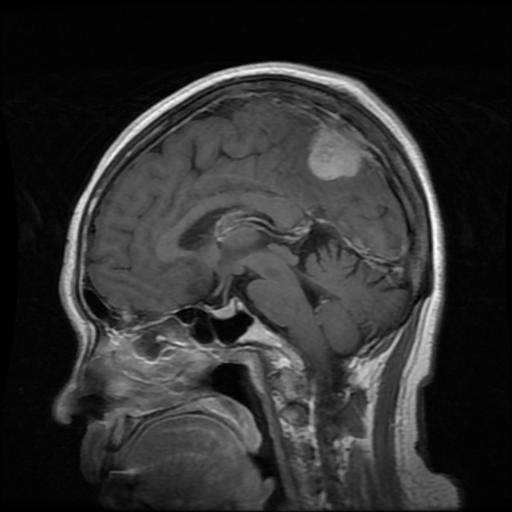
Label: meningioma